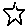
Label: star